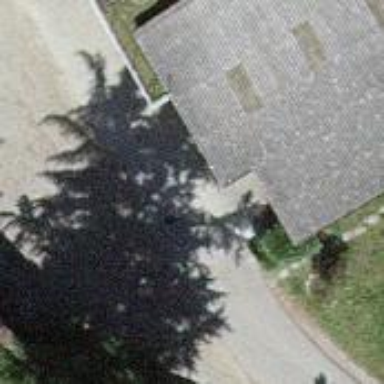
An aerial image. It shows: Driveway.